Aerial crown-view tile of a tropical tree (Barro Colorado Island, Panama), acquired 20250317:
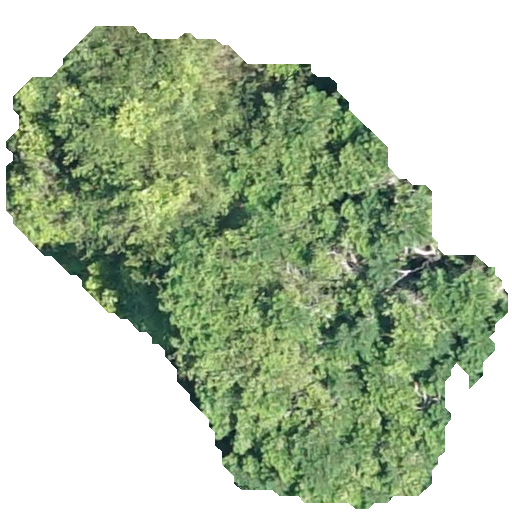
Species: Jacaranda copaia
GBIF accepted scientific name: Jacaranda copaia
Crown area: 218.183 m²